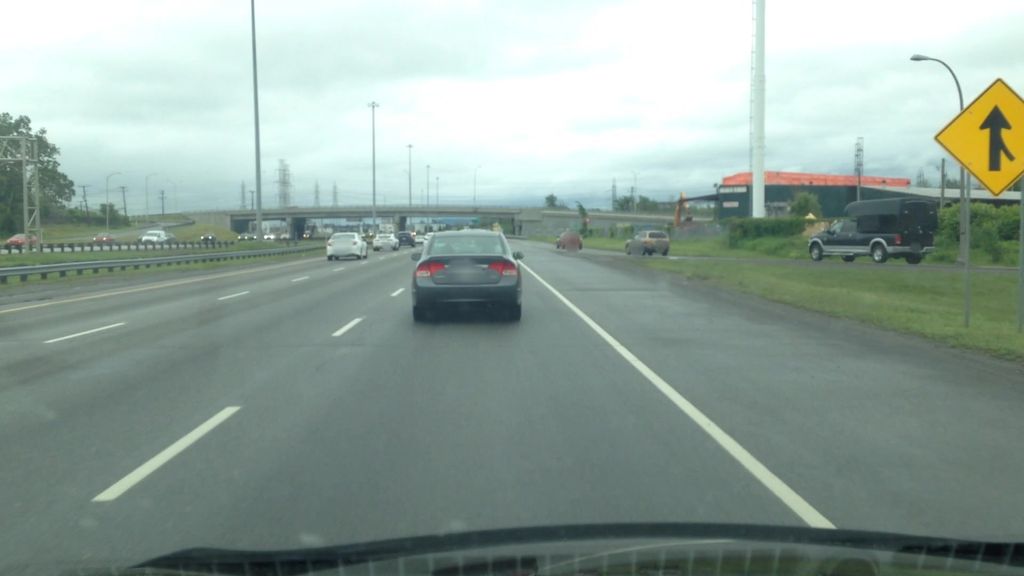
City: montreal